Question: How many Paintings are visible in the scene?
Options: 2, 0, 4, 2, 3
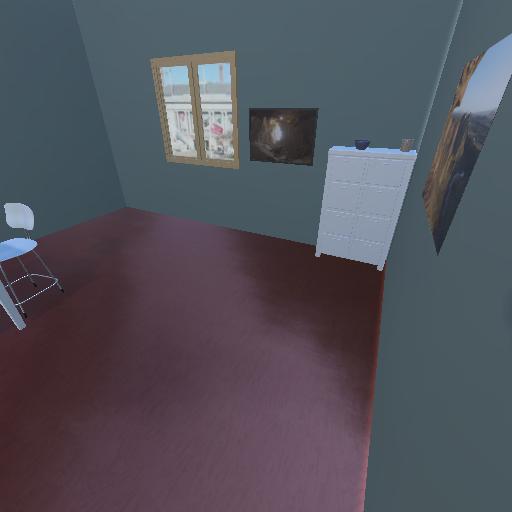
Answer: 2